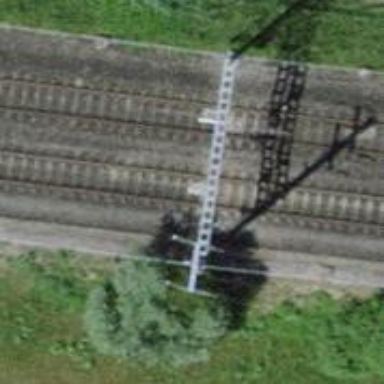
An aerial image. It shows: Single-track railway with electrified contact lines.